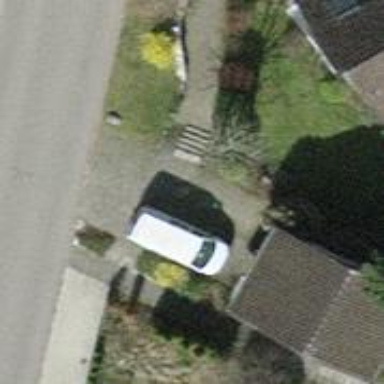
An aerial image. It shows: Concrete steps.